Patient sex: F
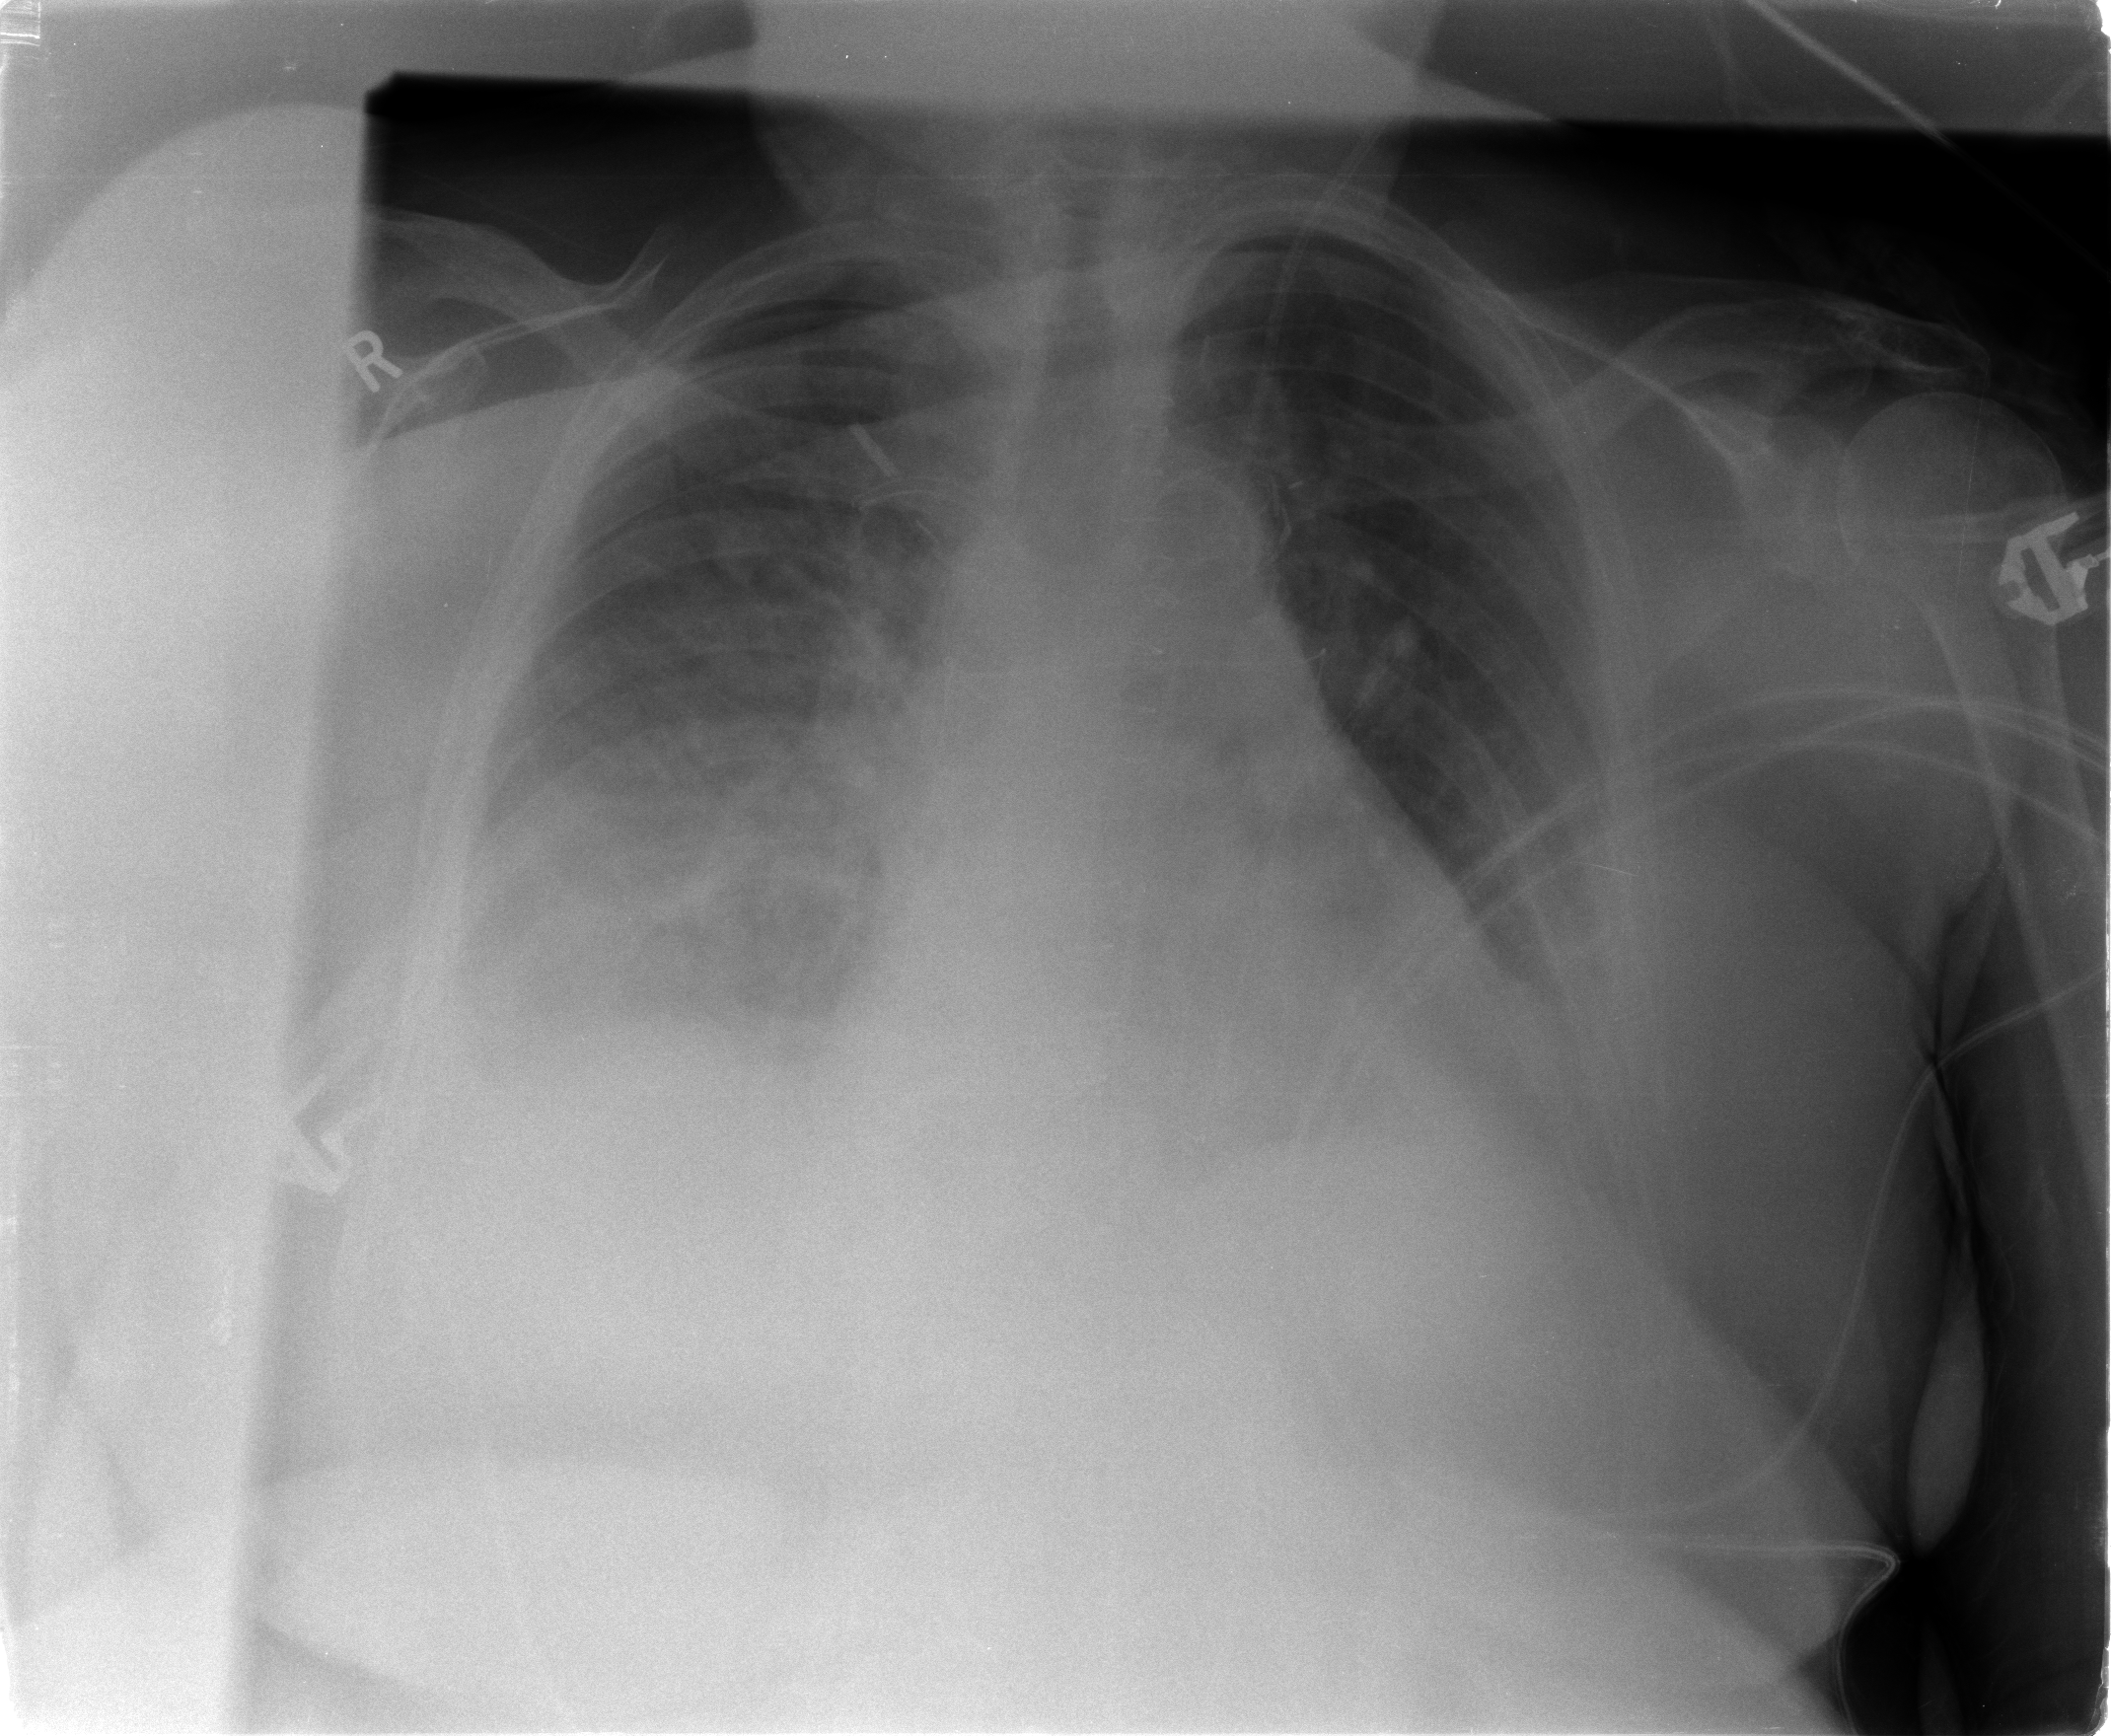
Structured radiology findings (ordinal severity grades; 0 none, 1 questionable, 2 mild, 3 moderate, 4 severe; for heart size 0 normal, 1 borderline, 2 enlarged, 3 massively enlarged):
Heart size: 2
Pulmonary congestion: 0
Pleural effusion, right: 2
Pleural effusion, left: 2
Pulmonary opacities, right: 2
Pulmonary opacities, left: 0
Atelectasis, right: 2
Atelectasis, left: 2